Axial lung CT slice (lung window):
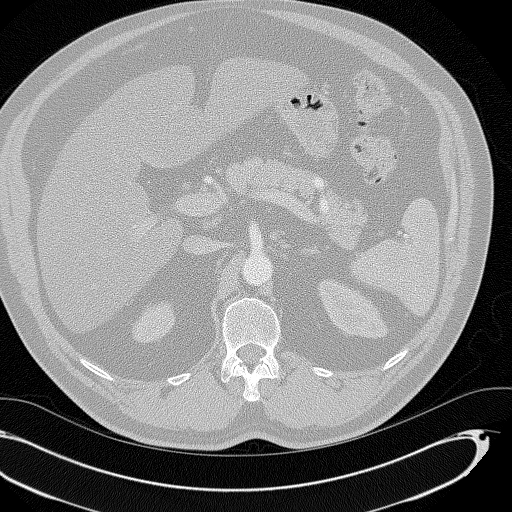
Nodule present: no